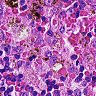
Metastatic tissue present: no